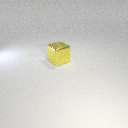
large yellow metal cube